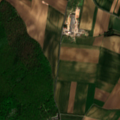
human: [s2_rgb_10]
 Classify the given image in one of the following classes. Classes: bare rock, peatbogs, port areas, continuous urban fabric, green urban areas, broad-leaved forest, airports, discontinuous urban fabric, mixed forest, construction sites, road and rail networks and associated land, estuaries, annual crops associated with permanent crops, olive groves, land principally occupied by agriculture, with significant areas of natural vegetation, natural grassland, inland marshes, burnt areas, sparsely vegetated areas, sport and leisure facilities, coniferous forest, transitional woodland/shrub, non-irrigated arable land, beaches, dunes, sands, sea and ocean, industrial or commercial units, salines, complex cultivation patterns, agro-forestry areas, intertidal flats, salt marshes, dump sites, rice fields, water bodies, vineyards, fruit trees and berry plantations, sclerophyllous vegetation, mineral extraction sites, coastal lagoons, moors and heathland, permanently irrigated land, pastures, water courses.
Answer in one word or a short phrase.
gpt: discontinuous urban fabric, non-irrigated arable land, vineyards, broad-leaved forest